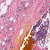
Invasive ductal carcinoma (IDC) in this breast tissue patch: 0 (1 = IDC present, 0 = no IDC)